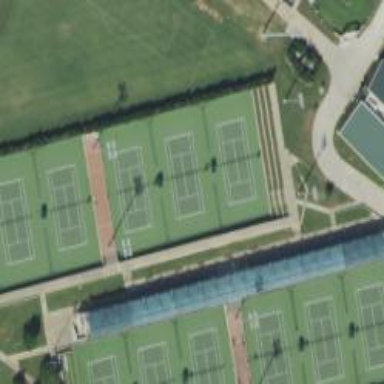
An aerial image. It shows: Tennis court on pitch.